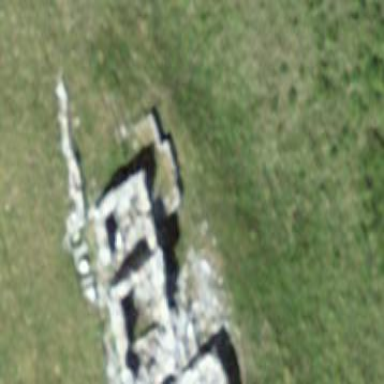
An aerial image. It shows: Historic building in ruins.